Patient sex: F
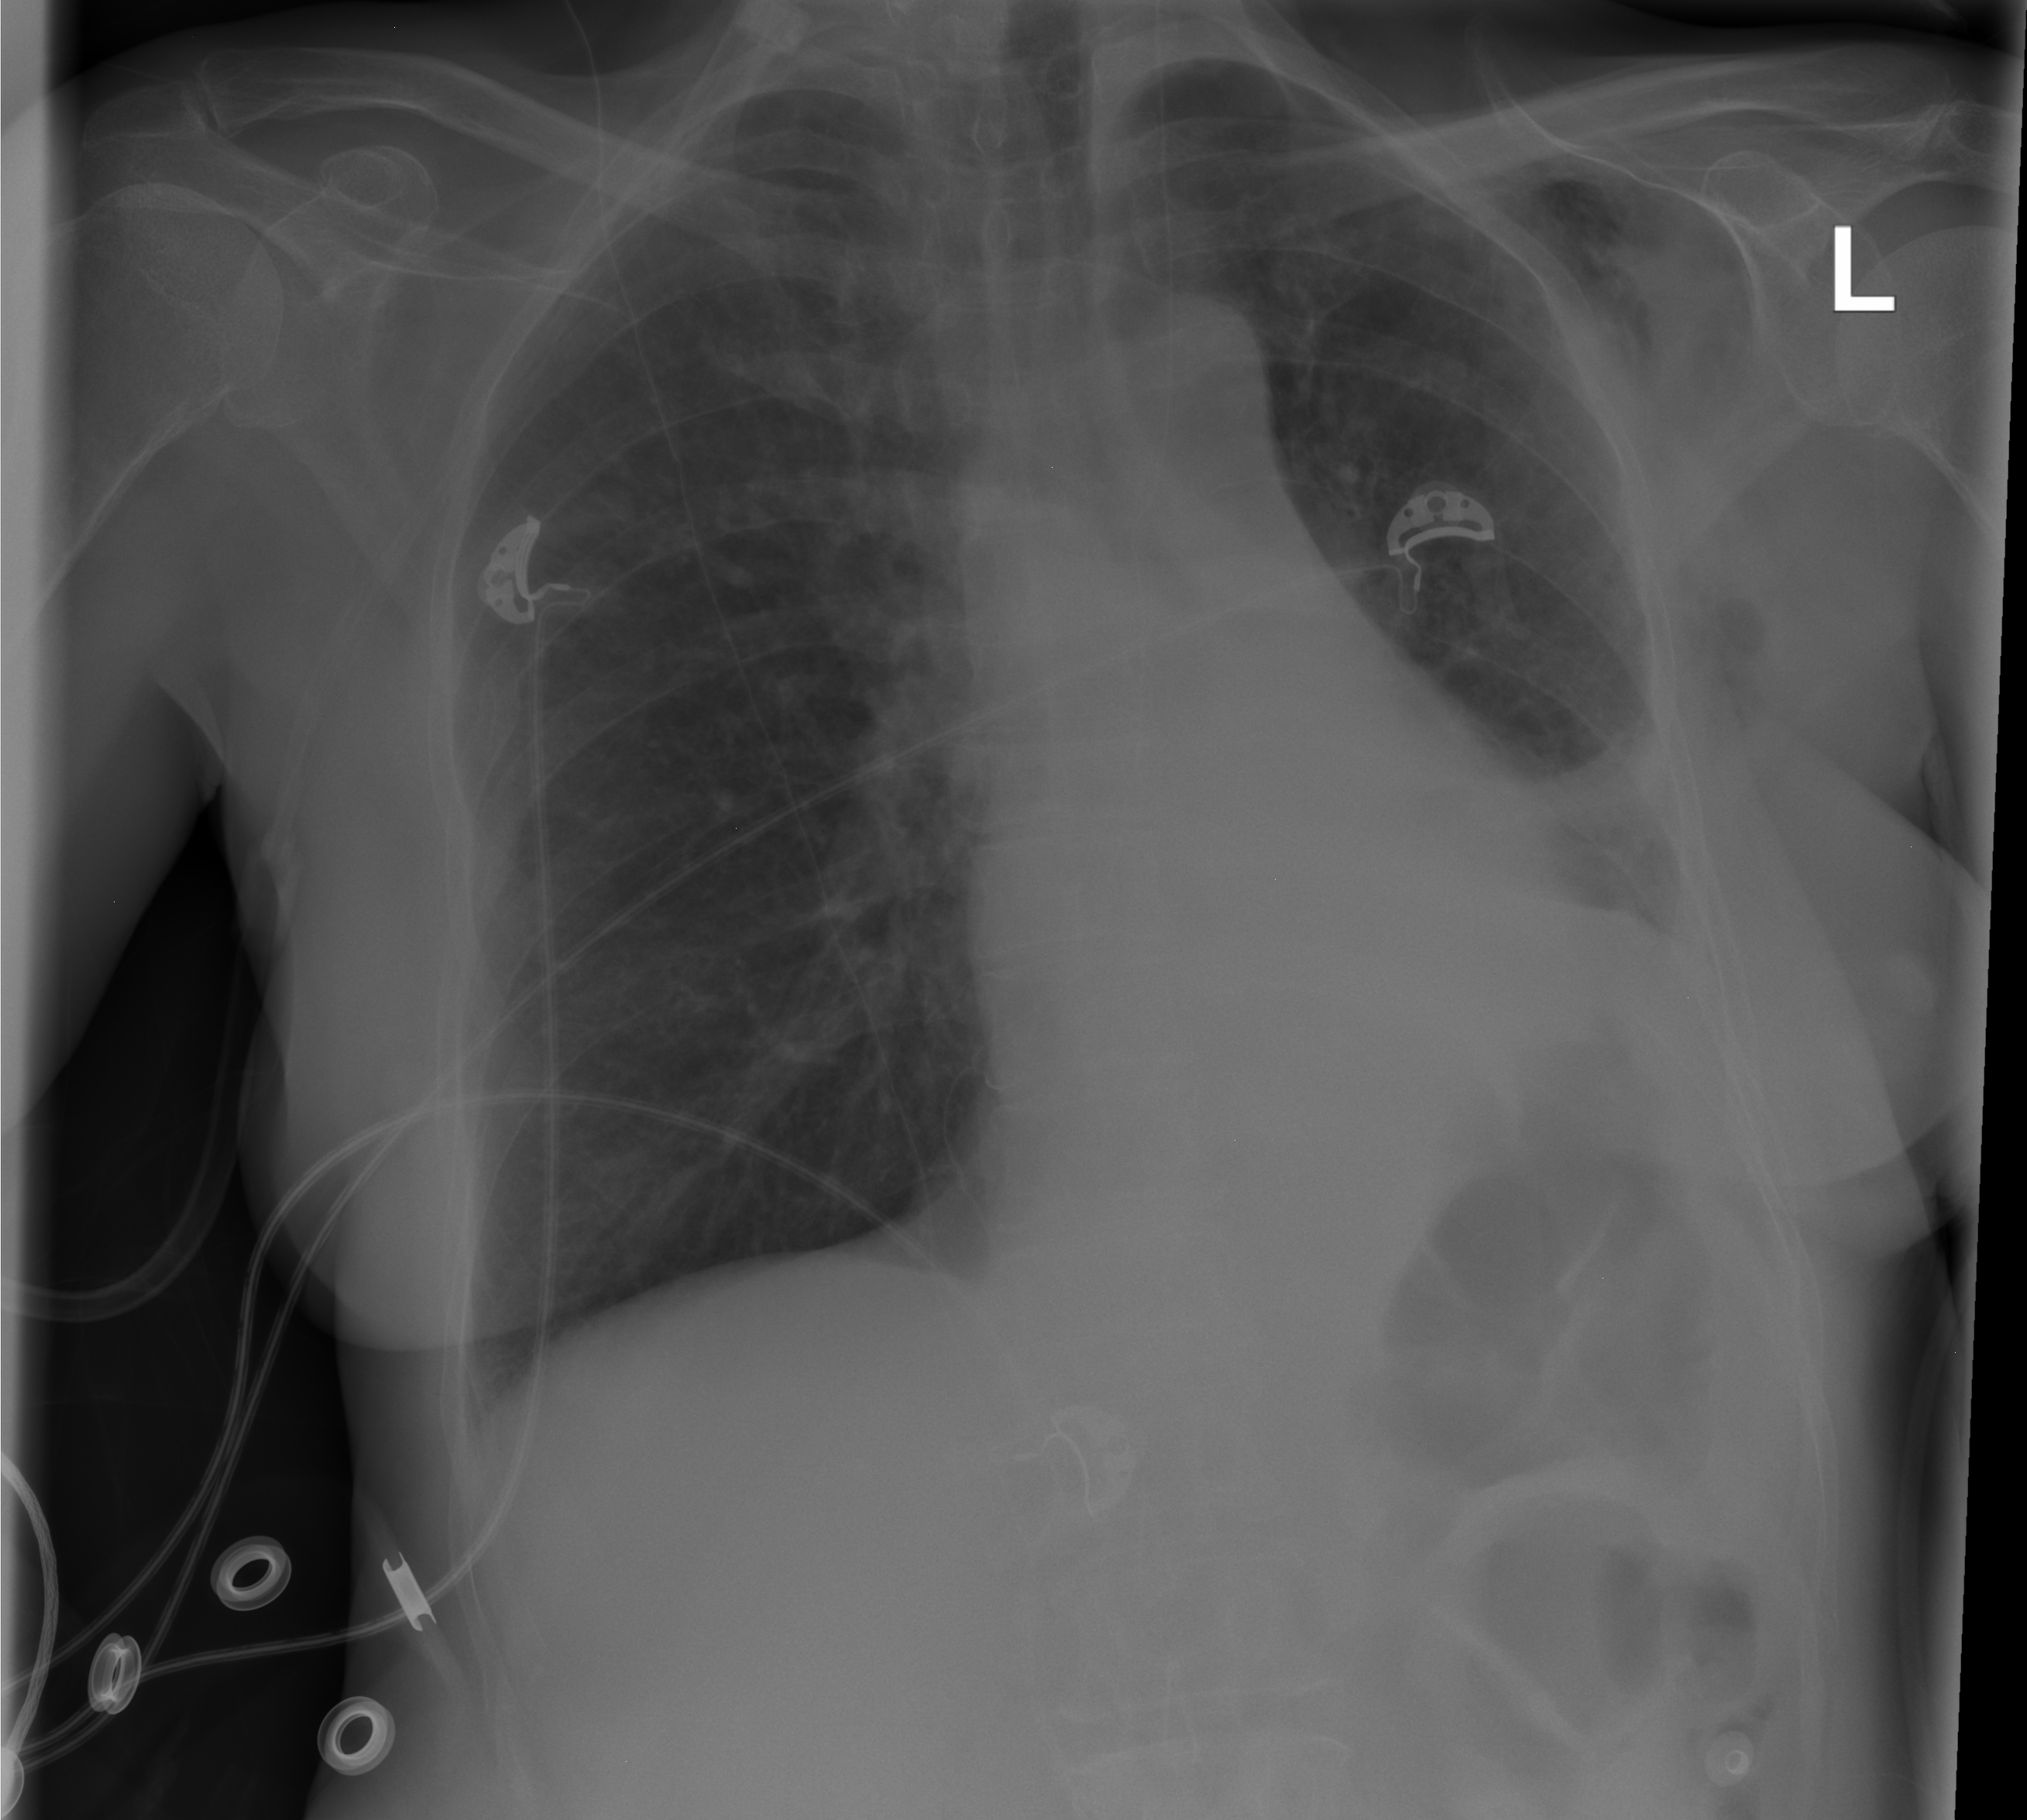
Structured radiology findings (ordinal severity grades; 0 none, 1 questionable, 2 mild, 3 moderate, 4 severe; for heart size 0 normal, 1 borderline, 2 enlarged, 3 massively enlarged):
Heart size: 0
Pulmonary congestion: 0
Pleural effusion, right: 0
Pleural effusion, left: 0
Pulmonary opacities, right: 0
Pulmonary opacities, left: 0
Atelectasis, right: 0
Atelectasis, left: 3